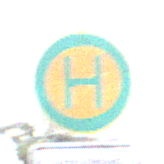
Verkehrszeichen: Haltestelle
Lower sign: ZeitangabenMitBeschraenkungAufWochentage5
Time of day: Midday
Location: Outdoor (Nature)
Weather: PartlyCloudy
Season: NotSpecified
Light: Natural